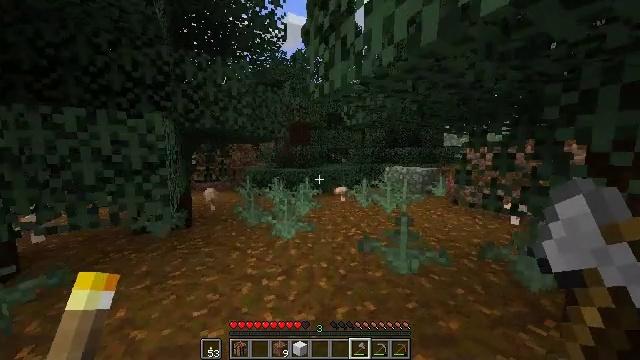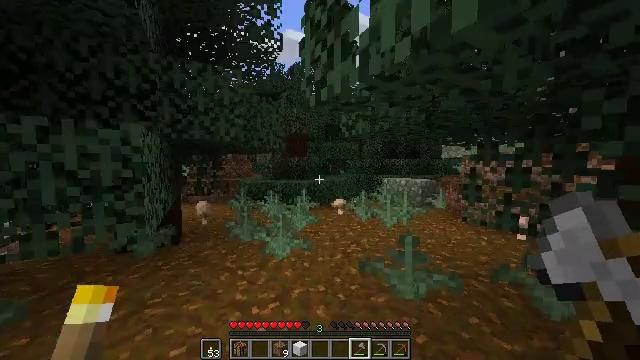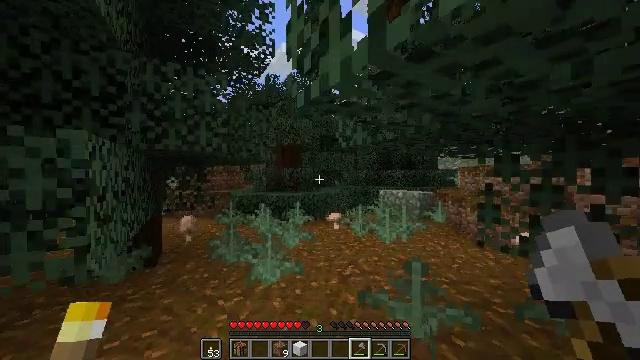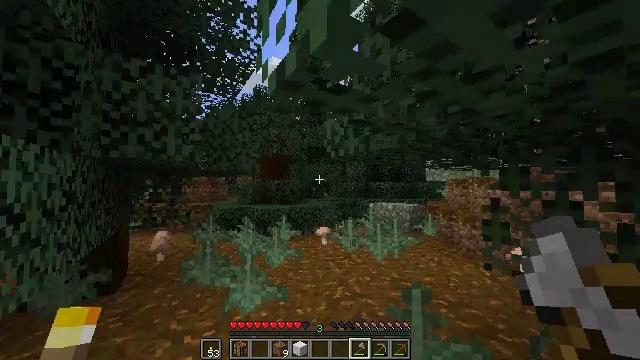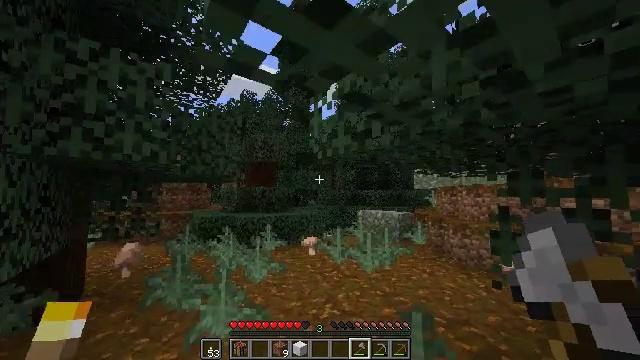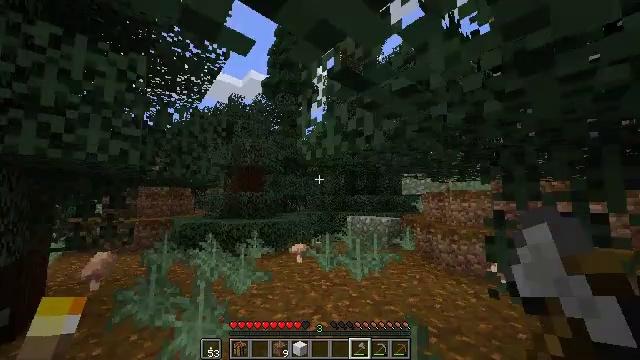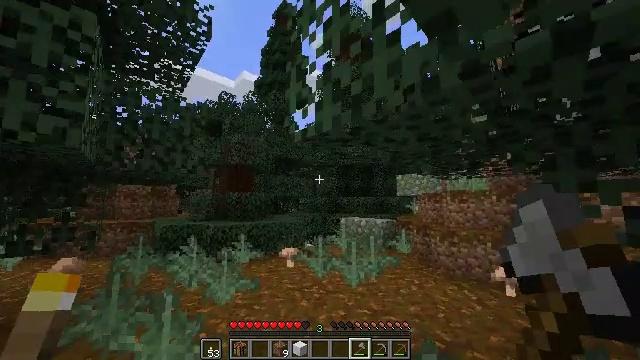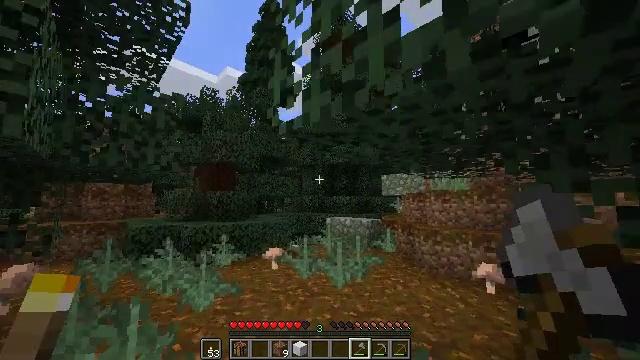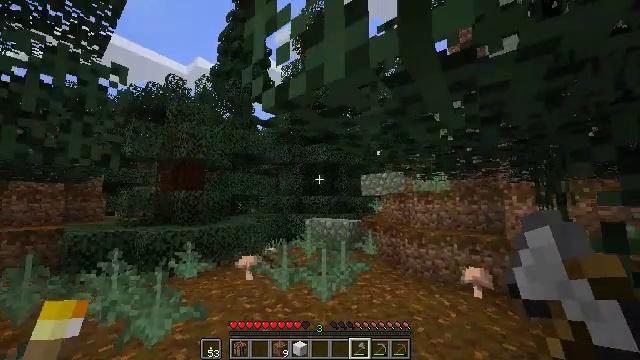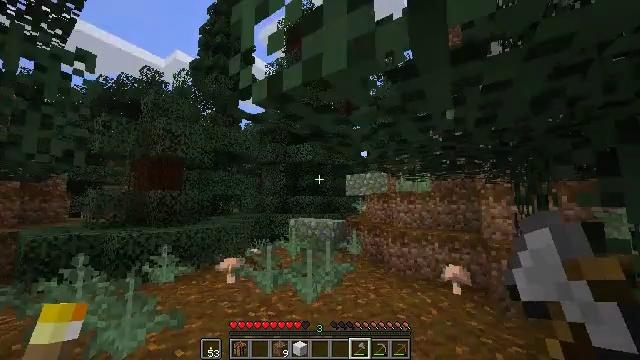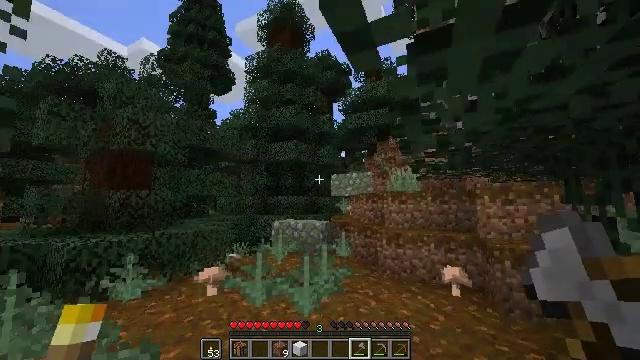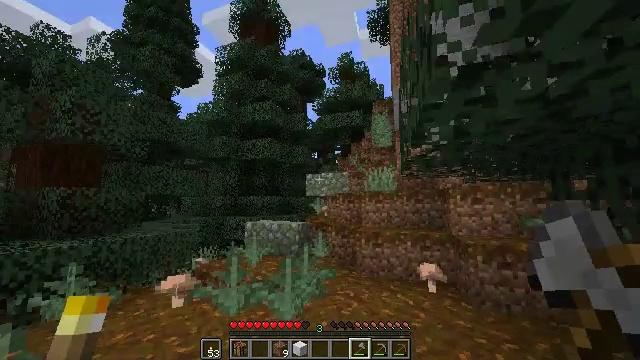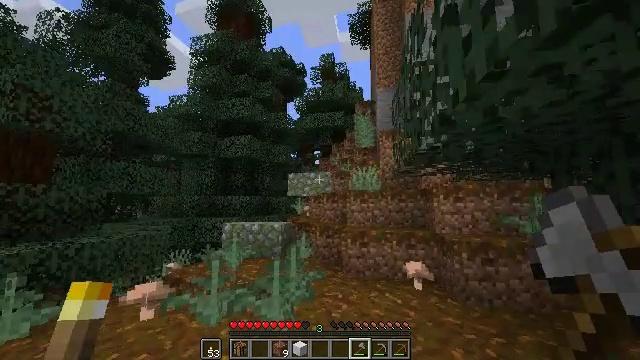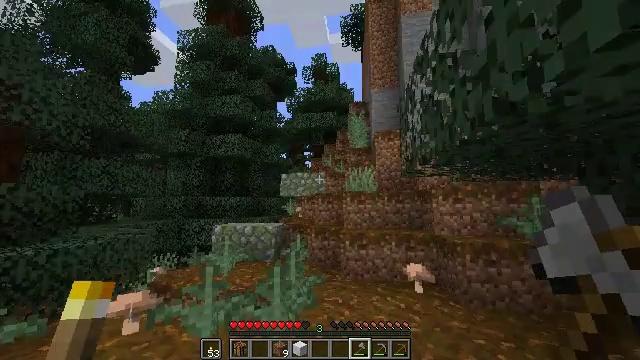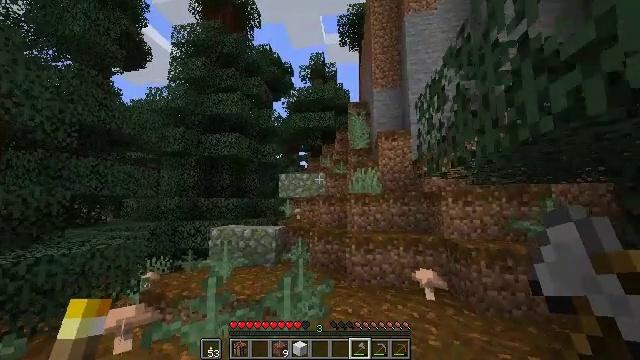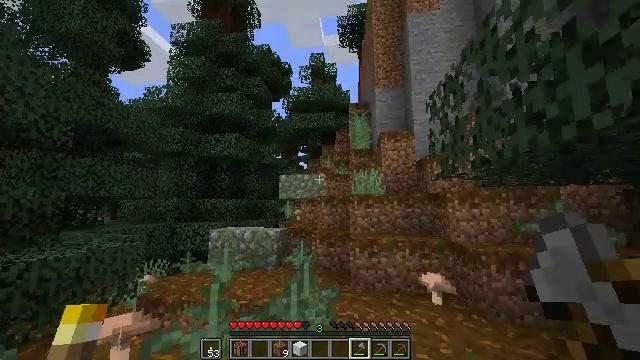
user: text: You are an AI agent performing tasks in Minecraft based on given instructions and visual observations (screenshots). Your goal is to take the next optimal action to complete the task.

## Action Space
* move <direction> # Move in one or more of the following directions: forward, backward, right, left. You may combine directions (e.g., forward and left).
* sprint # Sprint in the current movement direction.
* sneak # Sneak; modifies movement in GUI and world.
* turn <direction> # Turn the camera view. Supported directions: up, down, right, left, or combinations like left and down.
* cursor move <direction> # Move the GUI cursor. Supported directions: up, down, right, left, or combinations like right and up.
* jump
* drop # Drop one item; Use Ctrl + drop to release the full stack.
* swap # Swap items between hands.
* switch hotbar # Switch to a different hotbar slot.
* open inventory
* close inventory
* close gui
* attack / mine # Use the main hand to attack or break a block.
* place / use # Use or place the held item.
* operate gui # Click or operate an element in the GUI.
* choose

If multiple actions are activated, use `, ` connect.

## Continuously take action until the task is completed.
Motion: motion action
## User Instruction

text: Mine sand by the water.
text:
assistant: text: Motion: move forward, sprint, turn up
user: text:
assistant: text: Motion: move forward, sprint, turn right and up
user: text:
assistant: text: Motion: move forward, sprint, turn right and up
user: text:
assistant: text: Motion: move forward, sprint, turn right and up
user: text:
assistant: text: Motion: move forward, sprint, turn right and up
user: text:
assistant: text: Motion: move forward, sprint, turn right
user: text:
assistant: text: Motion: move forward, sprint, turn right
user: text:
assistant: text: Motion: move forward and move left, sprint, turn right
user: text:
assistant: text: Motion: move forward and move left, sprint, turn right
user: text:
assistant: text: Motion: move forward and move left, sprint, turn right
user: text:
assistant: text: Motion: move forward and move left, sprint, turn right
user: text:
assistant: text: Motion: move forward and move left, sprint, turn right
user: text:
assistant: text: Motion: move forward and move left, sprint, turn right
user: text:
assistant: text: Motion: move forward and move left, sprint, turn right
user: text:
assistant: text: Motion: move forward and move left, sprint
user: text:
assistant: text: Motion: move forward and move left, sprint
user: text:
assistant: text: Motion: move forward and move left, sprint
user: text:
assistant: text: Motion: move forward and move left, sprint
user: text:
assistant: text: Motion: move forward, sprint
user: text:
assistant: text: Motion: move forward, sprint
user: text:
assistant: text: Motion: move forward, sprint
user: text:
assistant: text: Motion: move forward, sprint
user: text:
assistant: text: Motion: move forward, sprint
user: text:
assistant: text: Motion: move forward, sprint
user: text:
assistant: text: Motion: move forward, sprint, jump
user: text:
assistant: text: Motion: move forward, sprint, jump
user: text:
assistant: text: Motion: move forward, sprint, jump
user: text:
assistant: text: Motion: move forward, sprint, jump
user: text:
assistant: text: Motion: move forward, sprint, jump
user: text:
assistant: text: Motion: move forward, sprint, jump